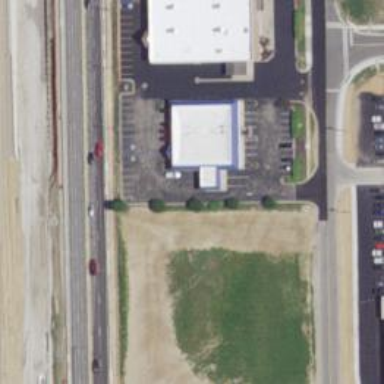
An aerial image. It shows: Asphalt service road leading through building passage tunnel.